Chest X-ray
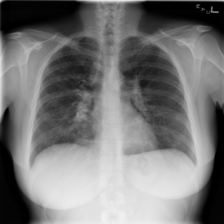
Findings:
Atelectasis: negative
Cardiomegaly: negative
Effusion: negative
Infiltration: positive
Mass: negative
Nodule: negative
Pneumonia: negative
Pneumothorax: negative
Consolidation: negative
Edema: negative
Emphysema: negative
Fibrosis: positive
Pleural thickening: negative
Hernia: negative